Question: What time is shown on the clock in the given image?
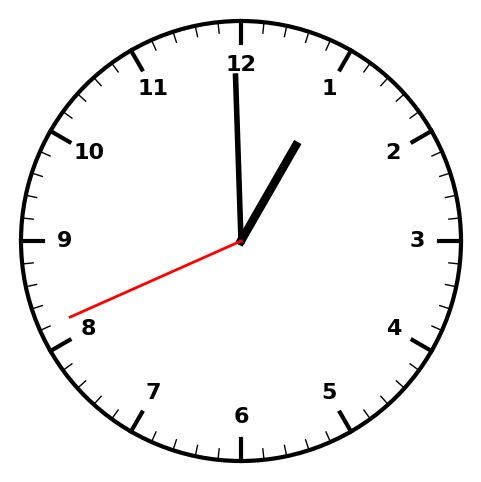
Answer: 12:59:41